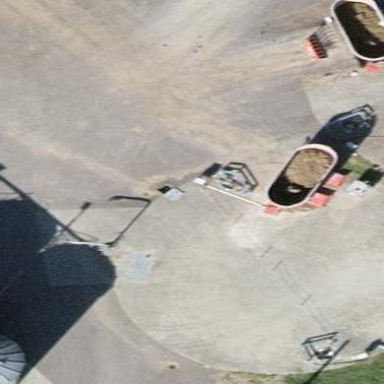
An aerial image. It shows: Storage tank with man-made structure.